Field crop: maize
Growth stage: 2
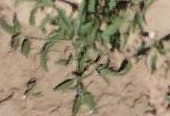
Species: atriplex